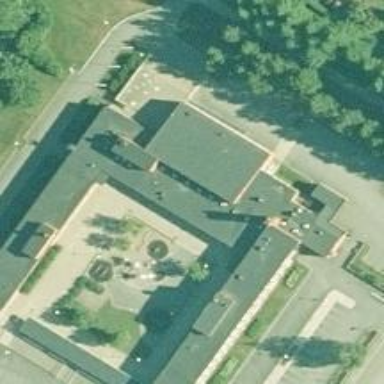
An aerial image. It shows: School.